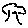
Label: tree